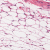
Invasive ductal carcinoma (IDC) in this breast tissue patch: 0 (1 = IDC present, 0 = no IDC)